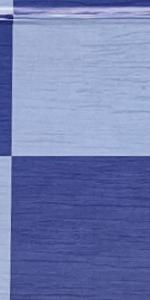
Label: Empty